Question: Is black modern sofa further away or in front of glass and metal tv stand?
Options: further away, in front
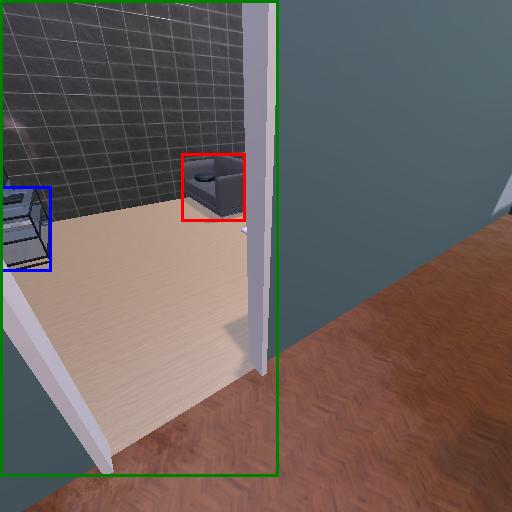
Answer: further away